Question: Bootstrap Code: <URL>
I'm trying to create a box below the left sidebar but whatever I do, it is always in the white background zone. I do understand that if i add the "leftbar" class elsewhere, it will work but the width has to remain same as the logo background.
Screenshot:

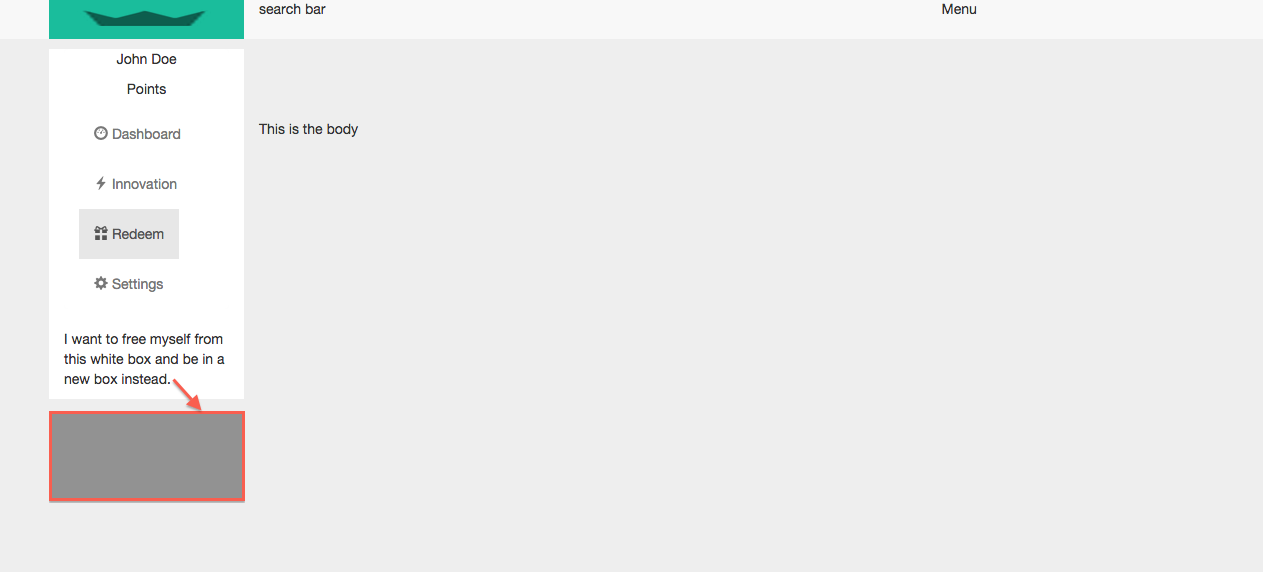
Answer: Here is the solution: <URL> Basically what you had to do is split up the two into two separate columns within a parent column. I added a 'margin-top: 20px' to be able to distinguish the two.
Relevant code below:
'''
<div class="col-md-2">
<div class="col-md-12 leftbar" style="margin-top:50px;">
<div class="sidebar-nav">
<div class="navbar navbar-default" role="navigation">
<div class="navbar-header">
<button type="button" class="navbar-toggle" data-toggle="collapse" data-target=".sidebar-navbar-collapse">
<span class="sr-only">Toggle navigation</span>
<span class="icon-bar"></span>
<span class="icon-bar"></span>
<span class="icon-bar"></span>
</button>
<span class="visible-xs navbar-brand">Sidebar menu</span>
</div><!--/.navbar-header -->
<div class="navbar-collapse collapse sidebar-navbar-collapse">
<div class="text-center">
<p>John Doe</p>
<p>Points</p>
</div>
<ul class="nav navbar-nav sidebar-nav">
<li><a href="#"><span class="glyphicon glyphicon-dashboard"></span> Dashboard</a></li>
<li><a href="#"><span class="glyphicon glyphicon-flash"></span> Innovation</a></li>
<li class="active"><a href="#"><span class="glyphicon glyphicon-gift"></span> Redeem</a></li>
<li><a href="#"><span class="glyphicon glyphicon-cog"></span> Settings</a></li>
</ul>
</div><!--/.nav-collapse -->
</div>
</div>
</div>
<div class="col-md-12 leftbar" style="margin-top: 20px;">
I want to free myself from this white box and be in a new box instead.<p></p>
</div>
</div>
'''
The problem was that now the column did not match the width of the green navbar div. You must remember that bootstrap's CSS will apply a padding of 20px left & right to every column. In order to fix this you should add a custom class to override that. Add the following class:
'''
.noPadding {
padding-left: 0;
padding-right: 0;
}
'''
Add this class to the following div:
'''
<div class="col-md-2 noPadding">
<div class="col-md-12 leftbar" style="margin-top:50px;">
</div>
<div class="col-md-12 leftbar" style="margin-top: 20px;">
</div>
</div>
'''
<URL>